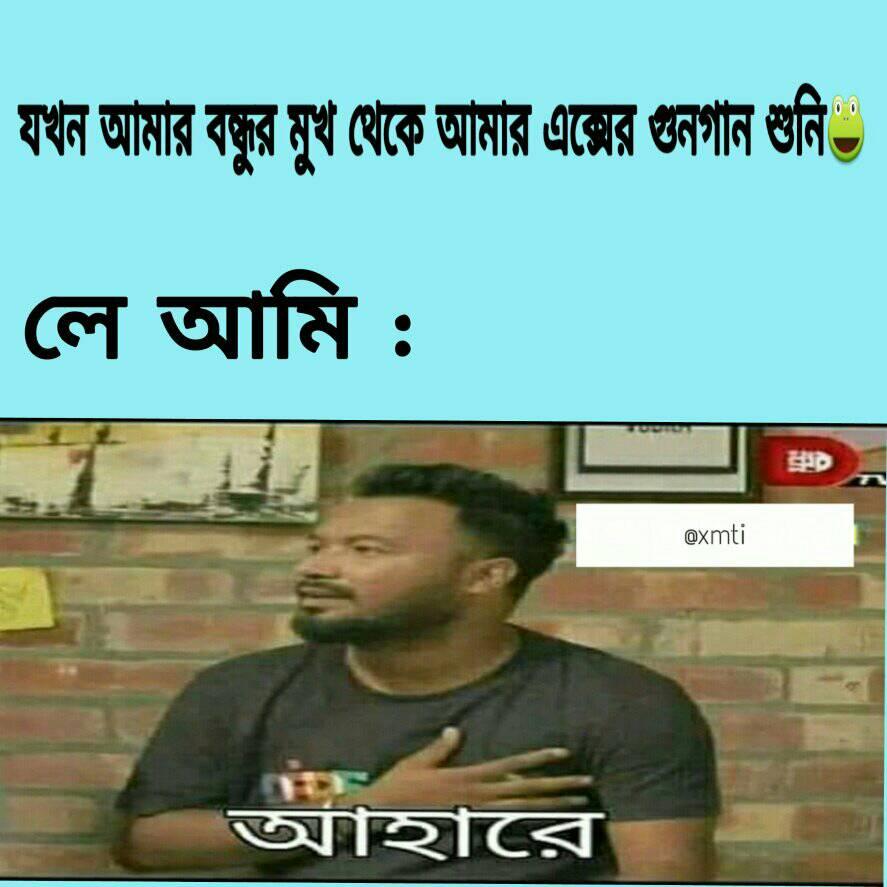
Caption: যখন আমার বন্ধুর মুখ থেকে আমার এক্সের গুনগান শুনি     লে  আমি :    আহারে
Label: hate